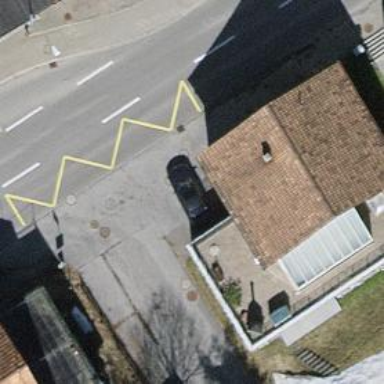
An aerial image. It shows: Bus stop with platform for public transport.